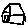
Label: house